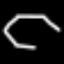
Label: octagon